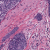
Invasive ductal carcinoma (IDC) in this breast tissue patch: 0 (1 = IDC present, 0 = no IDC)